Question: I have created multiple rows in a shiny 'ui' as such:
shinyUI(fluidPage(
'''
fluidRow(
column(6,
textOutput("text_col1_row_1")),
column(6
textOutput("text_col2_row_1"))),
fluidRow(
column(6,
textOutput("text_col1_row_2")),
column(6,
textOutput("text_col2_row_2"))),
))
'''
which creates a nice 4 X 4 grid.
It seems Shiny is geared towards allowing users to organize objects into columns.
I would like to see if I can organize my display into something that has two columns, yet within a column, it has two rows -- it's probably clearer if I whip up a simple illustration:

(This is just a general idea and there is nothing set in stone regarding column / row sizes at the moment -- just looking for the bare-bones template for this structure, so to speak.)
I have searched around the documentation and can't seem to find a reasonable solution. If anyone has thought about and solved this or has any ideas, I'd love to hear them. Thanks.
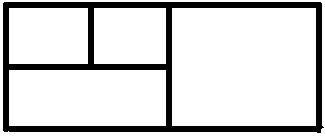
Answer: Have a look at <URL>' respectively:
'''
library(shiny)
runApp(list(
ui = fluidPage(
fluidRow(
column(6
, fluidRow(
column(6, style = "background-color:yellow;", div(style = "height:300px;"))
, column(6, style = "background-color:green", div(style = "height:300px;"))
)
, fluidRow(
column(12, style = "background-color:red;", div(style = "height:300px;"))
)
)
, column(6, style = "background-color:blue;", div(style = "height:600px;"))
)
),
server = function(input, output) {
}
))
'''